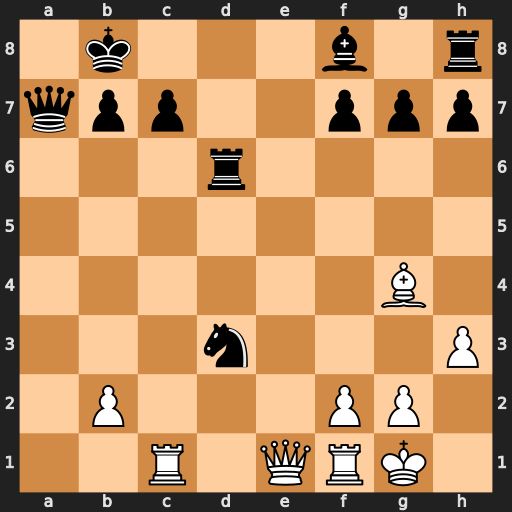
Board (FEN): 1k3b1r/qpp2ppp/3r4/8/6B1/3n3P/1P3PP1/2R1QRK1
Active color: w
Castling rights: -
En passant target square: -
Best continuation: Qe8+ Rd8 Qxd8#